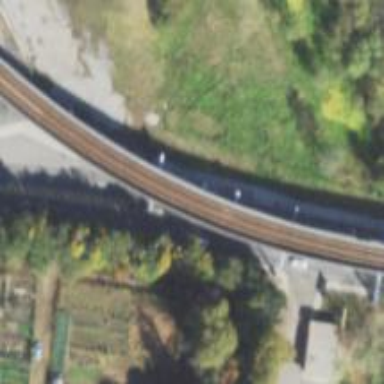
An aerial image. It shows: Bridge with electrified rails.